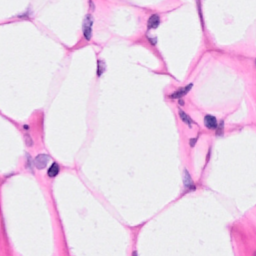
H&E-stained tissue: Breast